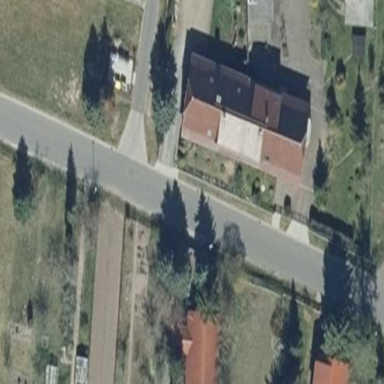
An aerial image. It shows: Residential building with half-hipped red roof oriented along its structure.